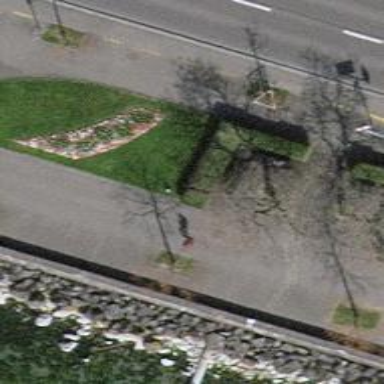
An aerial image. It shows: Bench.